Interaction volume radius: 10 \u00c5
Interaction volume height: 15 \u00c5
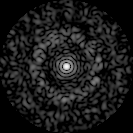
Disorder parameter: 0.8102